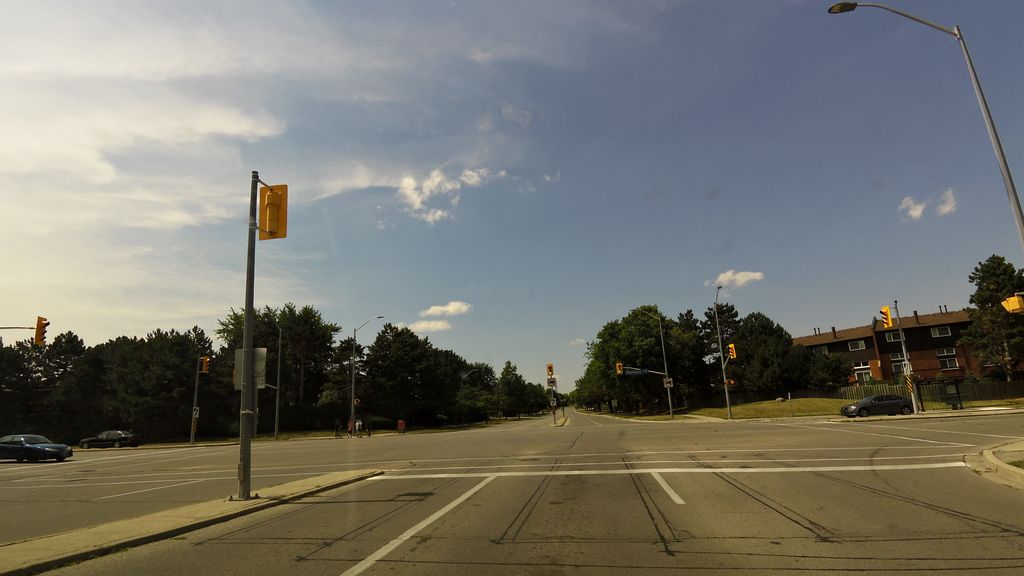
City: toronto